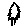
Label: tree